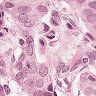
Metastatic tissue present: yes